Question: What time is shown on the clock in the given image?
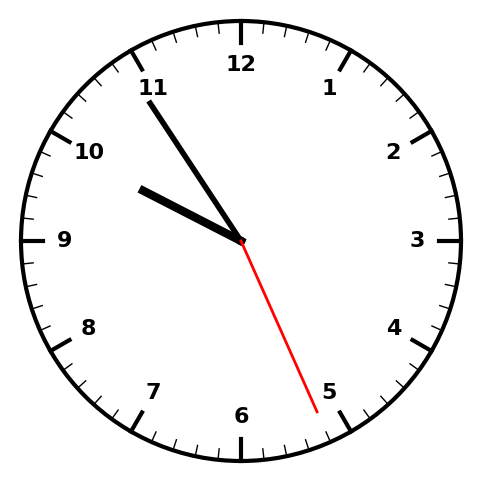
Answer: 09:54:26